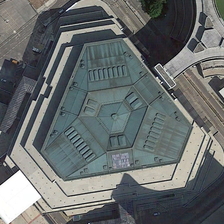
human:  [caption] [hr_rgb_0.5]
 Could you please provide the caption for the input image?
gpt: a green tree is near a large triangular center building .

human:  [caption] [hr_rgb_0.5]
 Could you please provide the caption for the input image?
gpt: a green tree is near a large triangular center building .

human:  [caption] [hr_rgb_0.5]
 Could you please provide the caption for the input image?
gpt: a green tree is near a large triangular center building .

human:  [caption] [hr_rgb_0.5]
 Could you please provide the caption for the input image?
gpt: a green tree is near a large triangular center building .

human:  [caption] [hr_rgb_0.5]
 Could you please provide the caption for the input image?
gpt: a green tree is near a large triangular center building .